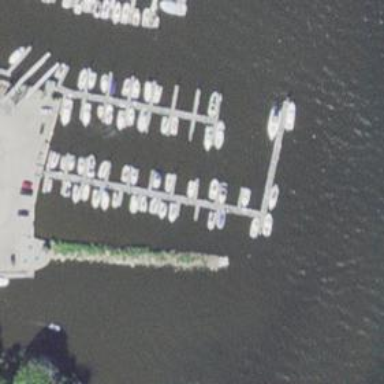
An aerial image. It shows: Man-made pier.